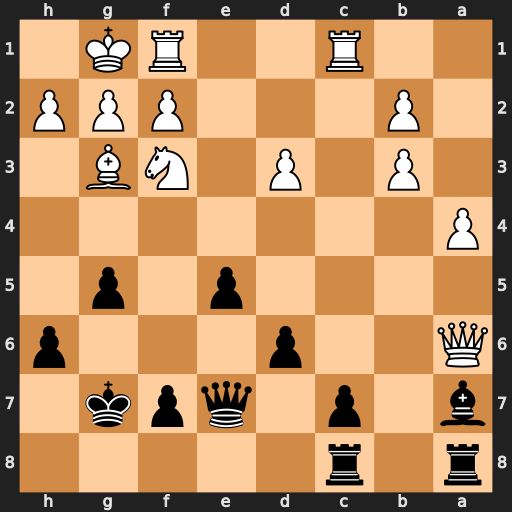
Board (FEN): r1r5/b1p1qpk1/Q2p3p/4p1p1/P7/1P1P1NB1/1P3PPP/2R2RK1
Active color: b
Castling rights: -
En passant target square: -
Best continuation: Bxf2+ Rxf2 Rxa6